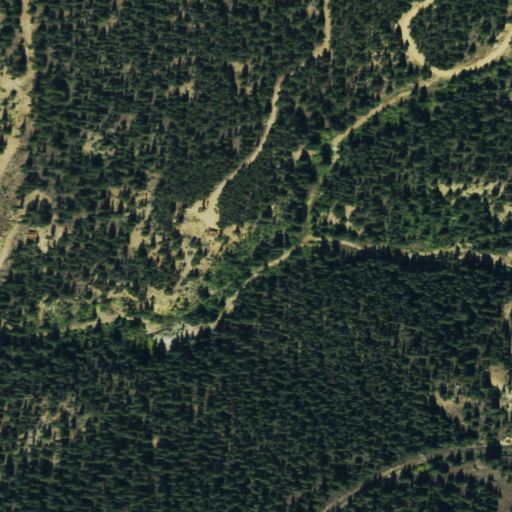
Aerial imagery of valley in Colorado named Little English Gulch containing evergreen forest and shrub